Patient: sex M, age 74
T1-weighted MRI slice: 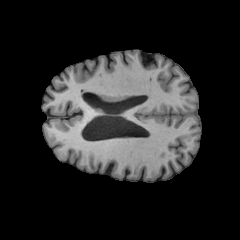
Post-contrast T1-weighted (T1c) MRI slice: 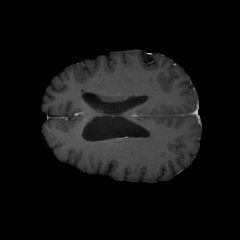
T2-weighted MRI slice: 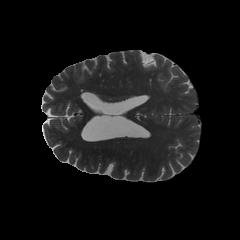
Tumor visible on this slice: no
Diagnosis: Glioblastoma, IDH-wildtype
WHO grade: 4